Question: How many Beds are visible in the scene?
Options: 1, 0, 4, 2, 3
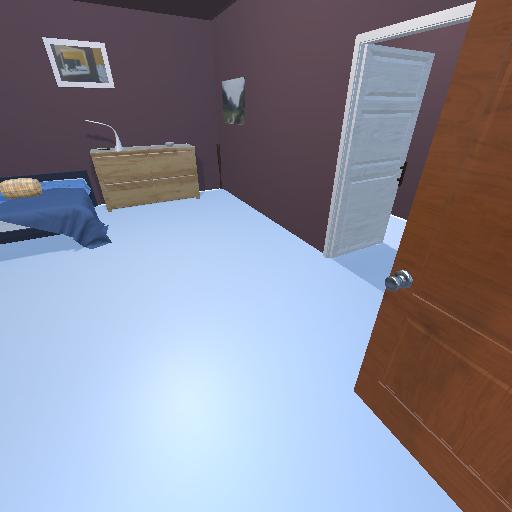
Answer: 1